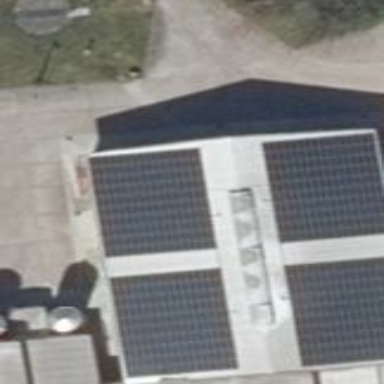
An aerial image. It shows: Building equipped with small solar photovoltaic panel for generating electricity.